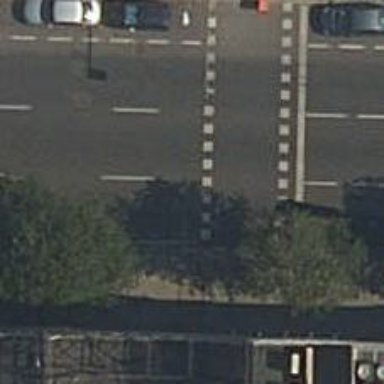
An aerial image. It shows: Crossing with traffic signals.